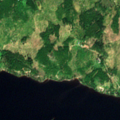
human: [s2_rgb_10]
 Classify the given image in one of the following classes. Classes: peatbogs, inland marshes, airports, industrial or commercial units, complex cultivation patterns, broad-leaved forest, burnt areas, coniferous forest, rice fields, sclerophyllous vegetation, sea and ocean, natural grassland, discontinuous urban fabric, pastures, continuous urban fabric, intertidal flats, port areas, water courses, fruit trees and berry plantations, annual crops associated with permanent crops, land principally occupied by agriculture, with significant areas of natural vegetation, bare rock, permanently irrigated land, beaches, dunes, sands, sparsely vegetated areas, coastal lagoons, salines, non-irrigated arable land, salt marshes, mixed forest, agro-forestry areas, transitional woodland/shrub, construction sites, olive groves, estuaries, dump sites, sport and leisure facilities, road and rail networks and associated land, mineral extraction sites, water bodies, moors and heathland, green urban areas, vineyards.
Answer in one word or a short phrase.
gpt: transitional woodland/shrub, water bodies